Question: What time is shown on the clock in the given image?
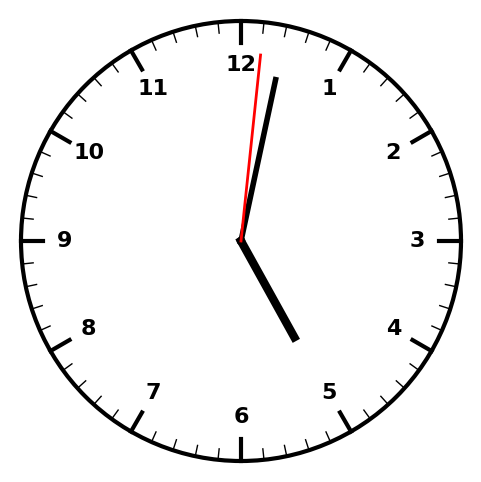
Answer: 05:02:01